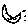
Label: moon